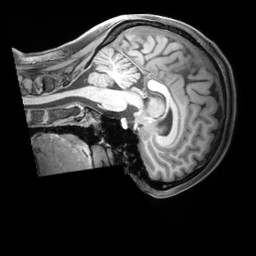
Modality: T1w
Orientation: sagittal
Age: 21
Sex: female
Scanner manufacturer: siemens
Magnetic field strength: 3 T
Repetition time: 1.97 s
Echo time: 0.00206 s